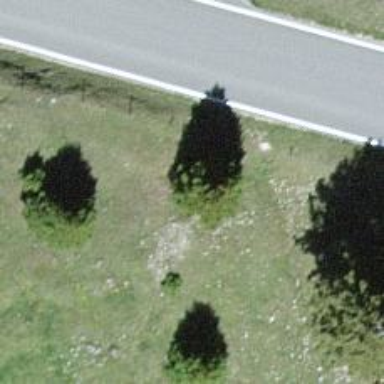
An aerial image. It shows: Needle-leaved tree in nature.